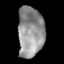
Tissue: lung
Cell type: Epithelial cells
Senescence score: 0.2272
Nuclear area (px): 1280
Mean DAPI intensity: 147.231